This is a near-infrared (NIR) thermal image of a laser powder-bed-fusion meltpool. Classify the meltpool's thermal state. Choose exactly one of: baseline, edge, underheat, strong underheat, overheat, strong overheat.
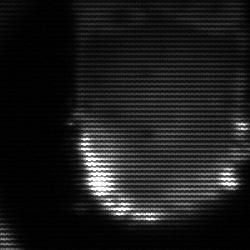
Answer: baseline